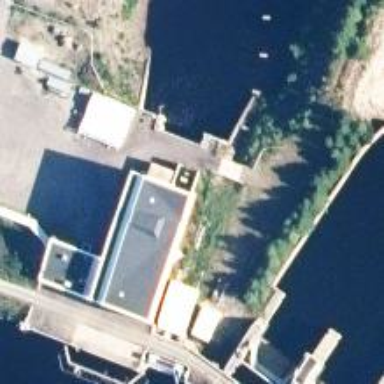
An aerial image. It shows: Hydro power generator.